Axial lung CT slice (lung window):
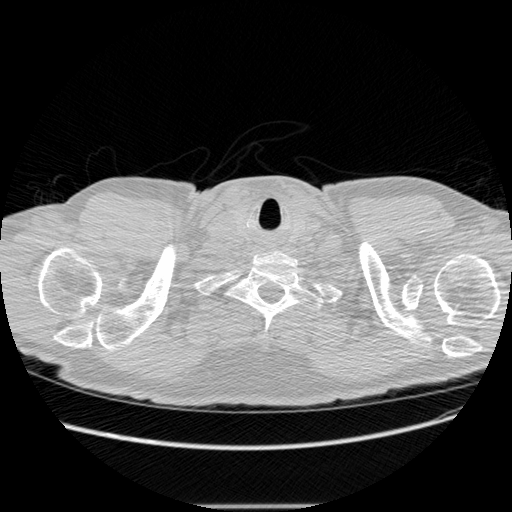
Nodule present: no